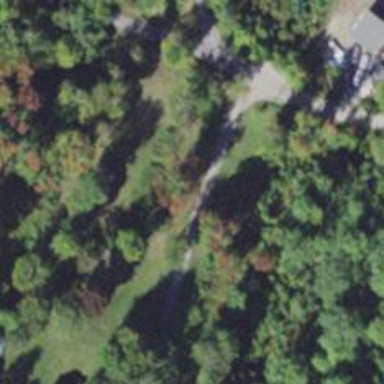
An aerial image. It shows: Driveway leading to service road.